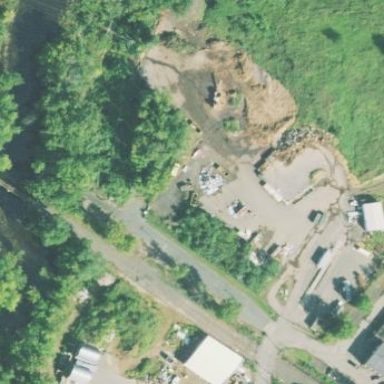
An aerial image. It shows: Recycling center.